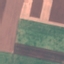
Land use / land cover class: AnnualCrop